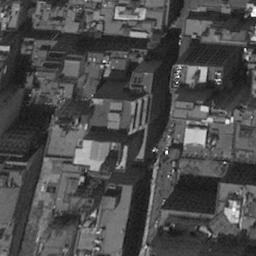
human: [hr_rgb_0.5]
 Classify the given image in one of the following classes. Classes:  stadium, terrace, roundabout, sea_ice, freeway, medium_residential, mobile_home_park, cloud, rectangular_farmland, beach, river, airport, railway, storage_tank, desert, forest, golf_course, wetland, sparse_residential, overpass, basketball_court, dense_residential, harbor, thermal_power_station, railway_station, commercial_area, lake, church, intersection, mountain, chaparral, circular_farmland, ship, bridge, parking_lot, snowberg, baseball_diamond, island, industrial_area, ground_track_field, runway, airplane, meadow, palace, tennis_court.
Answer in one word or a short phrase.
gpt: commercial_area